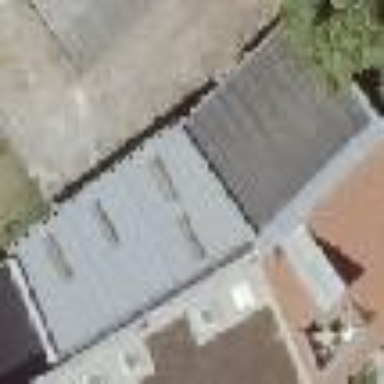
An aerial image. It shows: Garage building.